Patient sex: F
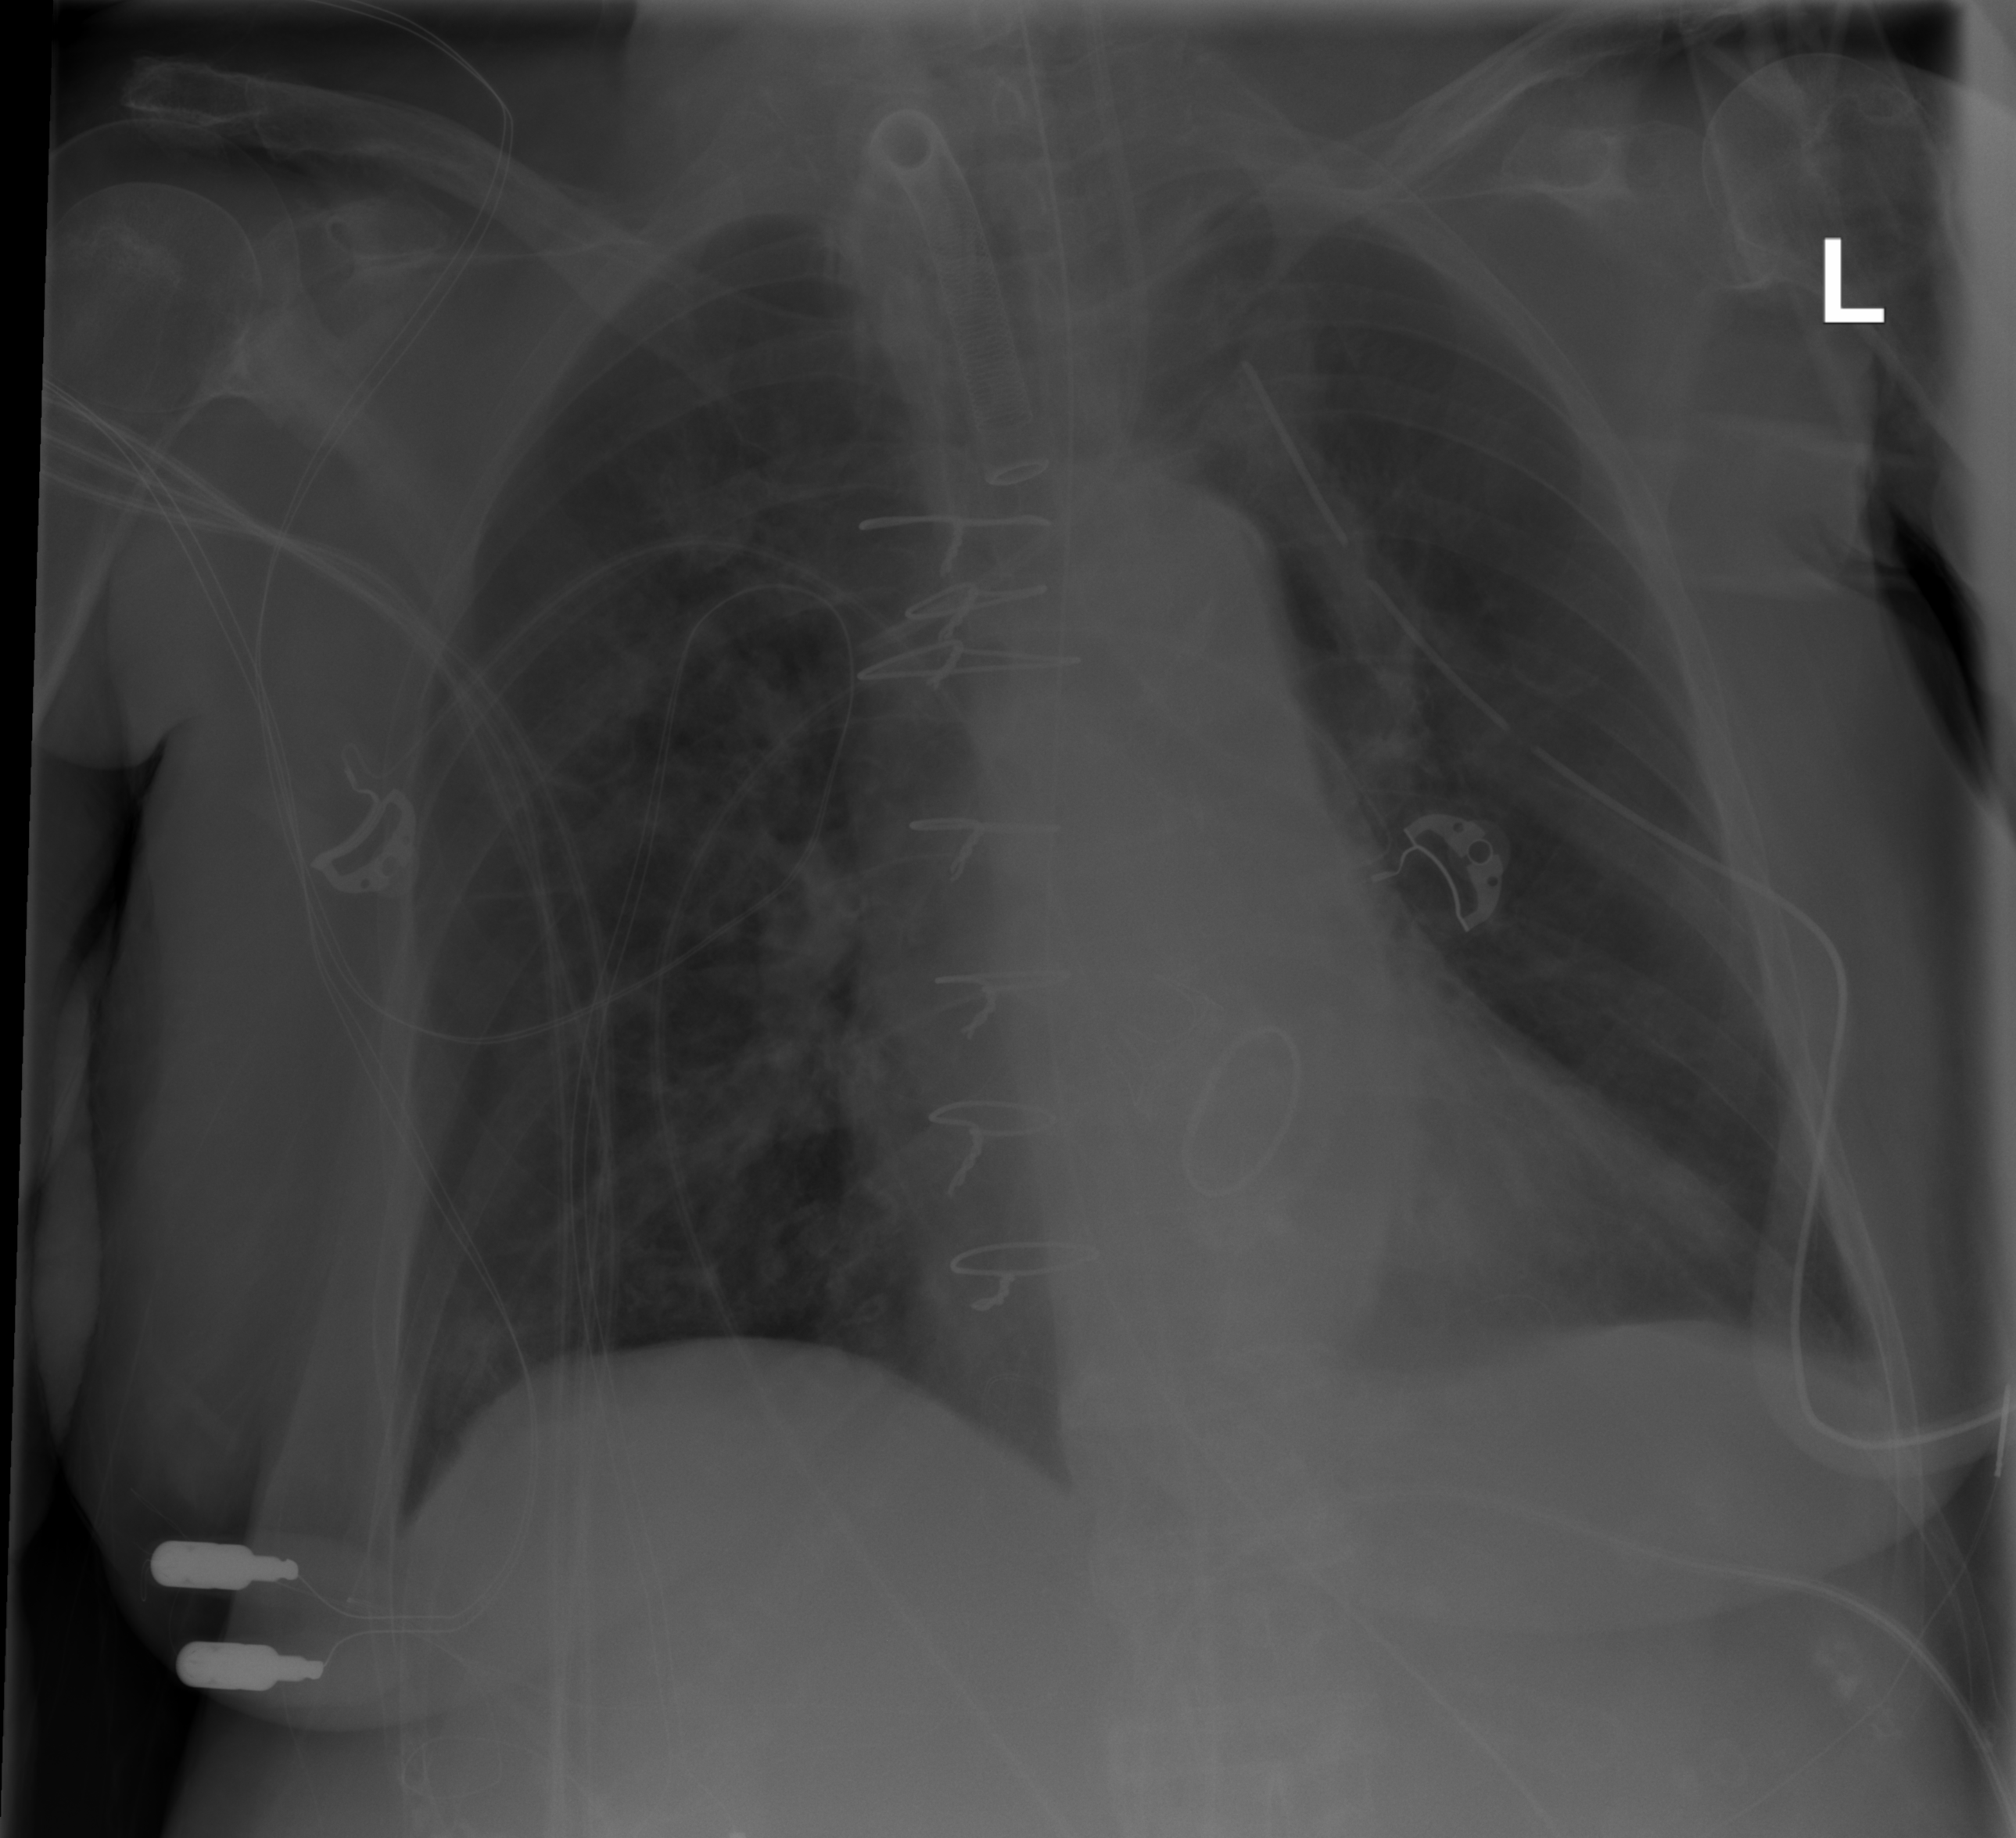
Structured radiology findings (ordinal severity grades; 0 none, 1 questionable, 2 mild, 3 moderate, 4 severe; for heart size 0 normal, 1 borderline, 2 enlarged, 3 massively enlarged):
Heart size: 0
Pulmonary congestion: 2
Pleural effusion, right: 0
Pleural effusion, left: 0
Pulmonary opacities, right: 2
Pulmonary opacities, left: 0
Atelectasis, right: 0
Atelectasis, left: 2